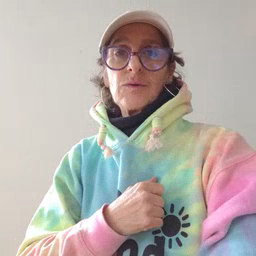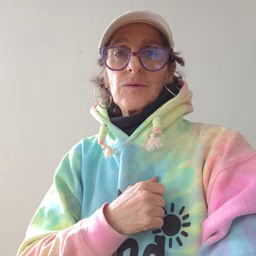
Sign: drawer